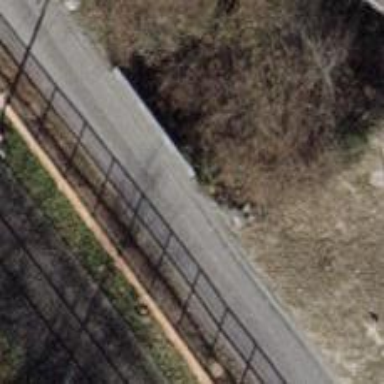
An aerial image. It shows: Cycleway with asphalt surface. The tracktype is grade1.